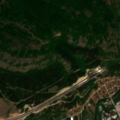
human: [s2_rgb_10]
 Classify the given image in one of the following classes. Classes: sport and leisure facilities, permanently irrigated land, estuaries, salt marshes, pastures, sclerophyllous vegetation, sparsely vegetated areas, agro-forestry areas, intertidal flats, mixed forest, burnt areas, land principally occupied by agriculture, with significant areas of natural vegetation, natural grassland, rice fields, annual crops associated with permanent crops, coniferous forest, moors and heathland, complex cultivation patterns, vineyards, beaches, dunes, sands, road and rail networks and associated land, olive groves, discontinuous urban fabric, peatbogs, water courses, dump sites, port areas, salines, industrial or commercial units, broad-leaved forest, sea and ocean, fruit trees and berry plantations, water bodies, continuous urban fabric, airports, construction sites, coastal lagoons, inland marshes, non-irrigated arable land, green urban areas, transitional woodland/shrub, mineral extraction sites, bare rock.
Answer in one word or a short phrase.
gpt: discontinuous urban fabric, pastures, complex cultivation patterns, broad-leaved forest, mixed forest, transitional woodland/shrub